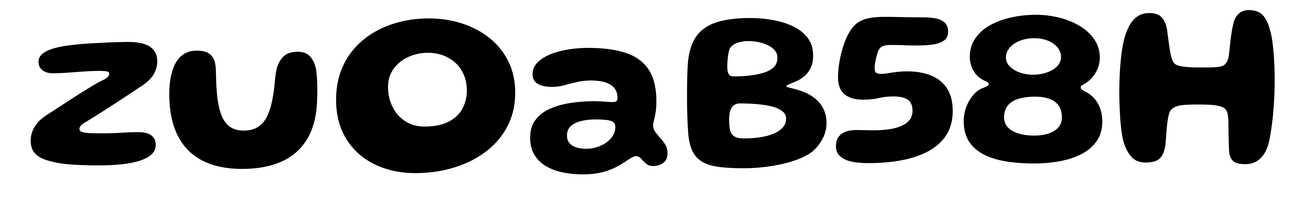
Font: Gluten_SemiBold